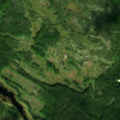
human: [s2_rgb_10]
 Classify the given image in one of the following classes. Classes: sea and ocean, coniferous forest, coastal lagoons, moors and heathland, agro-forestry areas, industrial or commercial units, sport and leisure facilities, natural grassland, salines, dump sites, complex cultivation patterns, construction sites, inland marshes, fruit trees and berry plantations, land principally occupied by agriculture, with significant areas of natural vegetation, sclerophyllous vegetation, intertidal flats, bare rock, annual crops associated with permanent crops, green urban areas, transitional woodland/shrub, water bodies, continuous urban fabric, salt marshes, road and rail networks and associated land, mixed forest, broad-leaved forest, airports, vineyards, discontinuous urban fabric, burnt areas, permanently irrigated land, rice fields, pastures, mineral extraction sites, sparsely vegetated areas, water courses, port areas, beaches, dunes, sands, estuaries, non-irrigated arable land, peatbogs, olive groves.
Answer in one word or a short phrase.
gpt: coniferous forest, mixed forest, transitional woodland/shrub, inland marshes, water bodies